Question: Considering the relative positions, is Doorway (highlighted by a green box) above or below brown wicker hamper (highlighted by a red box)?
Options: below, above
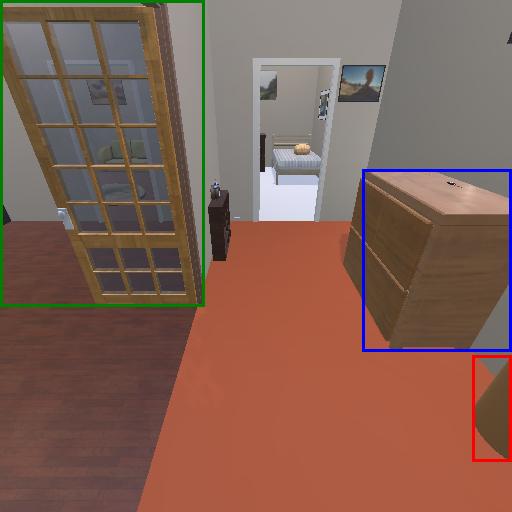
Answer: below